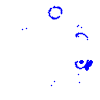
Particle: kaon